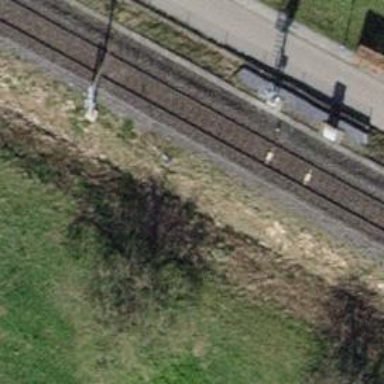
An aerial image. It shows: Railway signal.